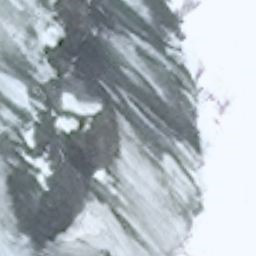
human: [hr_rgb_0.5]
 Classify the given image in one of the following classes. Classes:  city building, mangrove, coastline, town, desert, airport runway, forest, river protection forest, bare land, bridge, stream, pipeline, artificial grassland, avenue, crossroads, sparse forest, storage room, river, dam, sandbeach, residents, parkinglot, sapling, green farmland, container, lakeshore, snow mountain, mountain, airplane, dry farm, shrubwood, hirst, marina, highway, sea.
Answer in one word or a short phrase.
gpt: snow mountain